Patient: sex M, age 35
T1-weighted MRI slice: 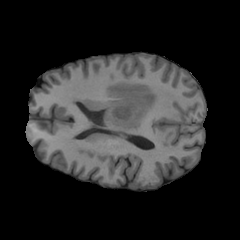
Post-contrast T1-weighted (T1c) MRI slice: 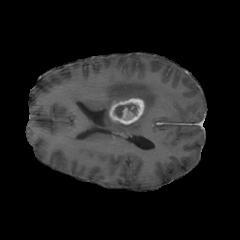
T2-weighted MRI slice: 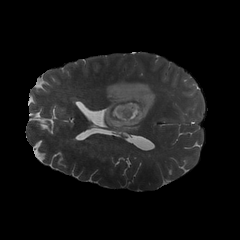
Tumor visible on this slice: yes
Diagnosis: Glioblastoma, IDH-wildtype
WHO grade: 4